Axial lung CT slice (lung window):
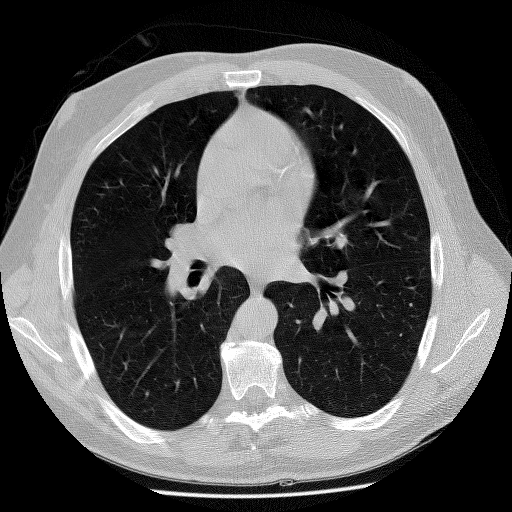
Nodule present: no